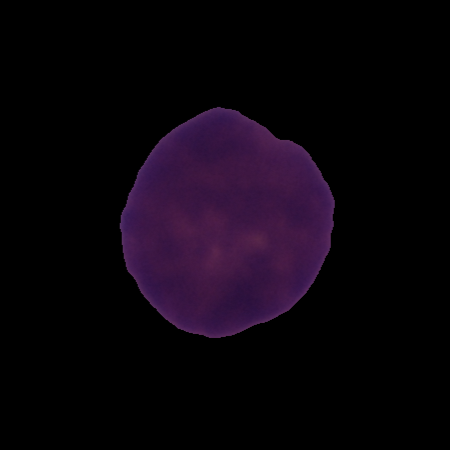
Label: cancer